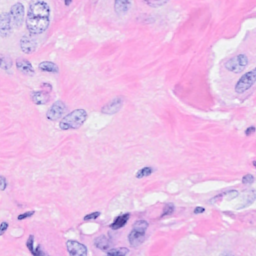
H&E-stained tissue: Breast